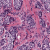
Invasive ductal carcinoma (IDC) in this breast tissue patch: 1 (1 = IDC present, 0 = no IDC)